Question: As you can see, I've got a table which sports borders and a background color (Section 1):

...but section 3 lacks these sartorial refinements, and I don't know why.
Here is the pertinent code for section 1 (which displays as it should):
'''
PdfPTable tblHeadings = new PdfPTable(3);
tblHeadings.WidthPercentage = 100;
tblHeadings.SpacingBefore = 10f;
float[] headingRowWidths = new float[] { 550f, 50f, 400f };
tblHeadings.SetWidths(headingRowWidths);
tblHeadings.HorizontalAlignment = Element.ALIGN_LEFT;
Phrase phrasesec1Heading = new Phrase("Section 1: Payment Information", timesRoman9BoldFont);
PdfPCell cellSec1Heading GetCellForBorderedTable(phrasesec1Heading, Element.ALIGN_LEFT, ucscgold);
tblHeadings.AddCell(cellSec1Heading);
. . .
doc.Add(tblHeadings);
'''
...and here for section 3 (which display as it should):
'''
// Section 3
PdfPTable tblSection3 = new PdfPTable(1);
tblSection3.WidthPercentage = 100;
tblSection3.SpacingBefore = 10f;
//tblSection3.HorizontalAlignment = Element.ALIGN_LEFT;
Chunk sec3PayeeStatus = new Chunk("Section 3: Payee Status", timesRoman9BoldFont);
Chunk requiredFields = new Chunk(" * Required Fields", timesRoman9BoldRedFont);
Paragraph parSection3 = new Paragraph();
parSection3.Add(sec3PayeeStatus);
parSection3.Add(requiredFields);
//Phrase phrasesec1Heading = new Phrase("Section 1: Payment Information", timesRoman9BoldFont);
PdfPCell cellSec3Heading = GetCellForBorderedTable(parSection3, Element.ALIGN_LEFT, ucscgold);
tblSection3.AddCell(cellSec3Heading);
doc.Add(parSection3);
'''
What am I missing or forgetting? The difference in the table creation and setup is in the number of cells/columns, and related declaration (float array) and property (setWidths()). The code adding to the PdfPCell differs in that a Phrase
is used for Section 1 (which displays as I want it to), and a Paragraph is used for section 3 (which doesn't), but I tried that:
'''
// try using a Phrase instead of a Paragraph
Chunk sec3PayeeStatus = new Chunk("Section 3 PayeeStatus",
timesRoman9BoldFont);
Chunk requiredFields = new Chunk(" * Require Fields",
timesRoman9BoldRedFont);
Phrase phraseSection3 = new Phrase();
phraseSection3.Add(sec3PayeeStatus);
phraseSection3.Add(requiredFields);
PdfPCell cellSec3Heading GetCellForBorderedTable(phraseSection3,
Element.ALIGN_LEFT, ucscgold);
tblSection3.AddCell(cellSec3Heading);
doc.Add(phraseSection3);
'''
...but that did no better, in fact was a little worse, because the "SpacingBefore" didn't seem to "take"
Finally (so far), I tried using Phrases instead of Chunks, like so:
'''
Phrase sec3PayeeStatus = new Phrase("Section 3: Payee Status", timesRoman9BoldFont);
Phrase requiredFields = new Phrase(" * Required Fields", timesRoman9BoldRedFont);
Paragraph parSection3 = new Paragraph();
parSection3.Add(sec3PayeeStatus);
parSection3.Add(requiredFields);
PdfPCell cellSec3Heading = GetCellForBorderedTable(parSection3, Element.ALIGN_LEFT, ucscgold);
tblSection3.AddCell(cellSec3Heading);
doc.Add(parSection3);
'''
...but that is no better, worse, or different than the first attempt (at least I get the vertical space back, though, separating sections 2 and 3).
What do I have to do to display the cell borders and background color?
## UPDATE
Here's GetCellForBorderedTable():
'''
private static PdfPCell GetCellForBorderedTable(Phrase phrase, int align, BaseColor color)
{
PdfPCell cell = new PdfPCell(phrase);
cell.HorizontalAlignment = align;
cell.PaddingBottom = 2f;
cell.PaddingTop = 0f;
cell.BackgroundColor = color;
cell.VerticalAlignment = PdfPCell.ALIGN_CENTER;
return cell;
}
'''
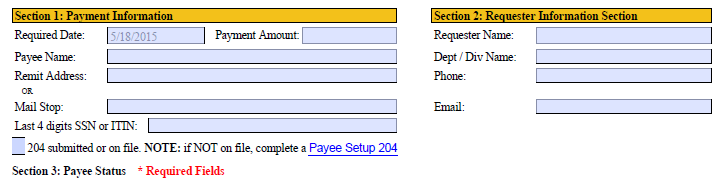
Answer: The problem was (not "visible" to me until I compared the code in a code comparison utility, namely KDiff3) that I was adding the Paragraph, not the table, to the doc:
'''
doc.Add(parSection3);
'''
Now that I've changed that to:
'''
doc.Add(tblSection3);
'''
...it works.